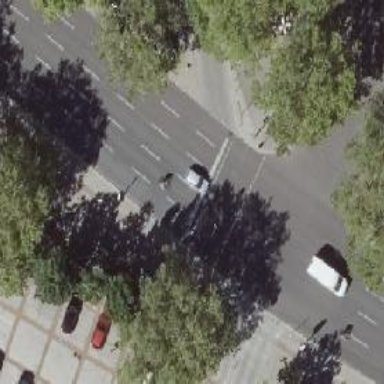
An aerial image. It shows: Footway located on traffic island.